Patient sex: M
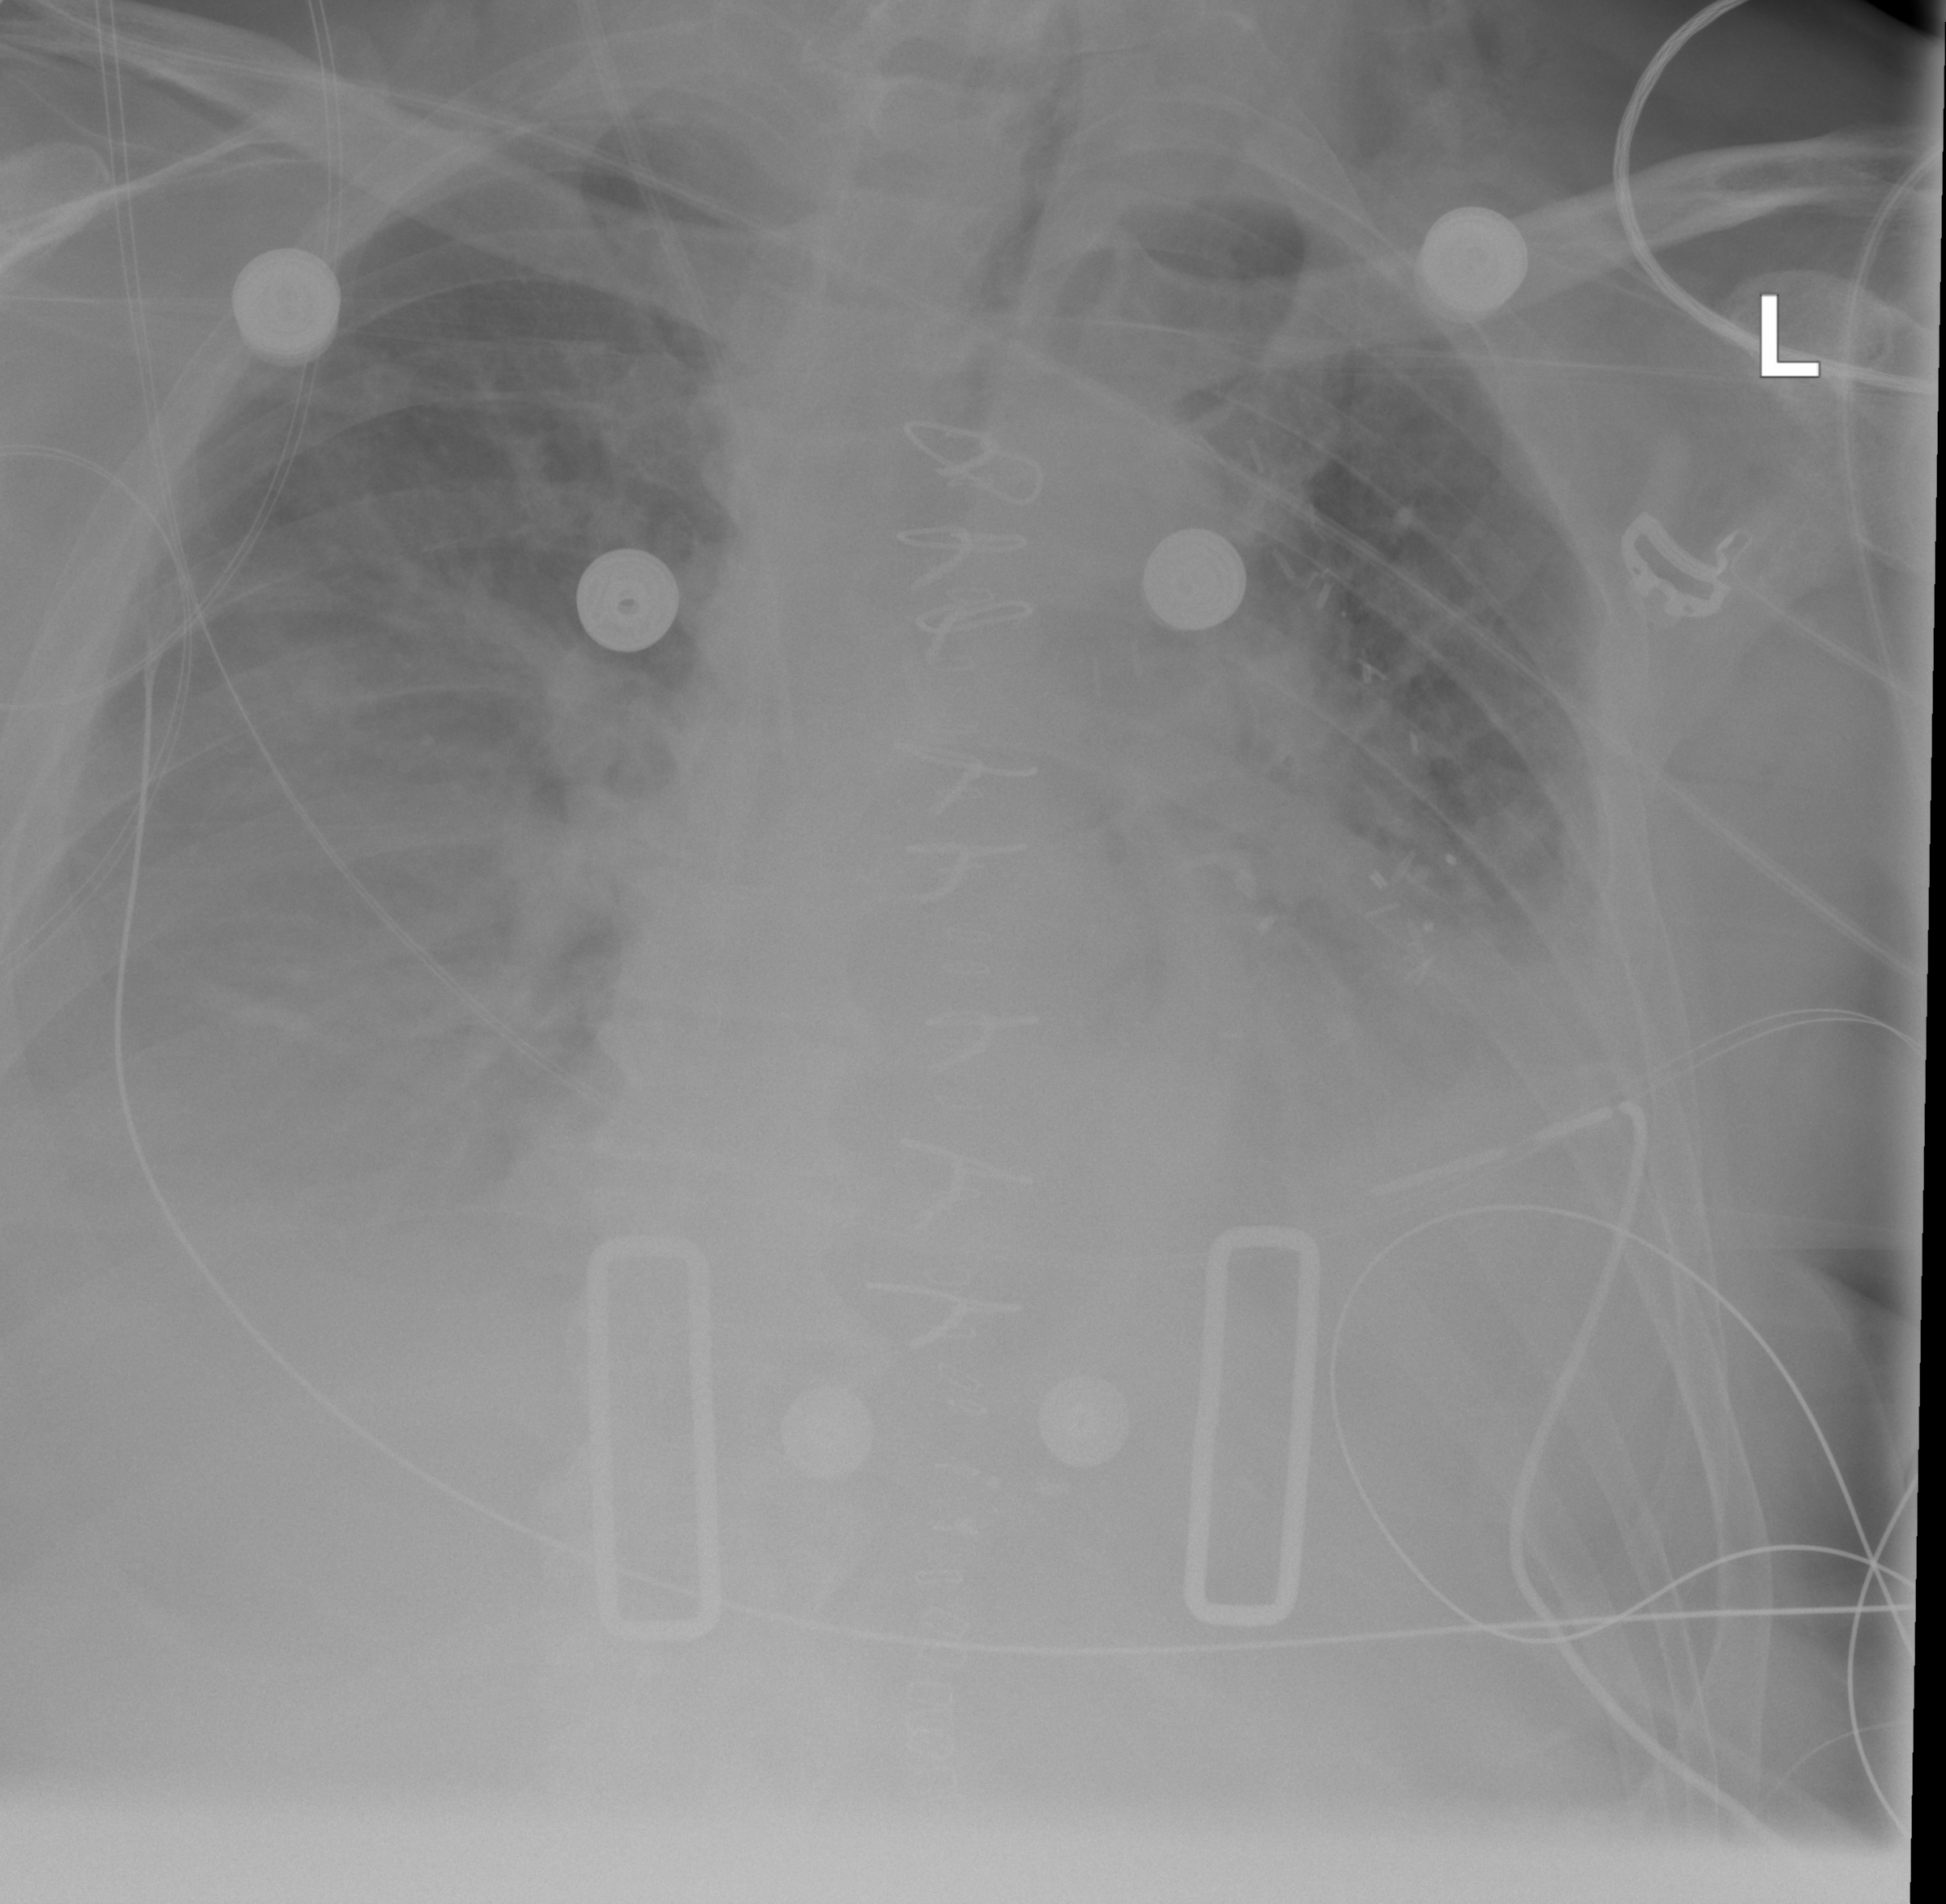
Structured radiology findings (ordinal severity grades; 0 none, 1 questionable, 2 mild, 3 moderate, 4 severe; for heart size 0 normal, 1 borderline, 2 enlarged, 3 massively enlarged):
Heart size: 2
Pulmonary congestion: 2
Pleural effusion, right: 3
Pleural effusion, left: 3
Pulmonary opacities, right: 2
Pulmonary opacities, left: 2
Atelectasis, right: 3
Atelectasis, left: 3